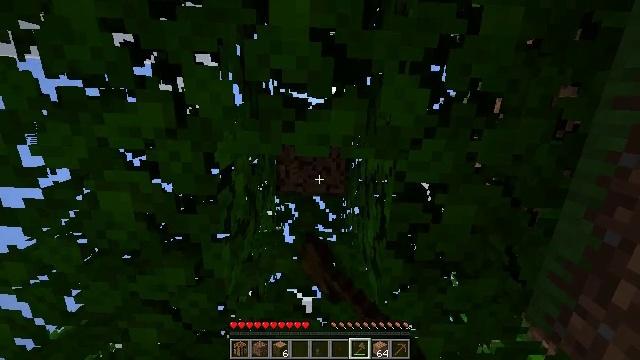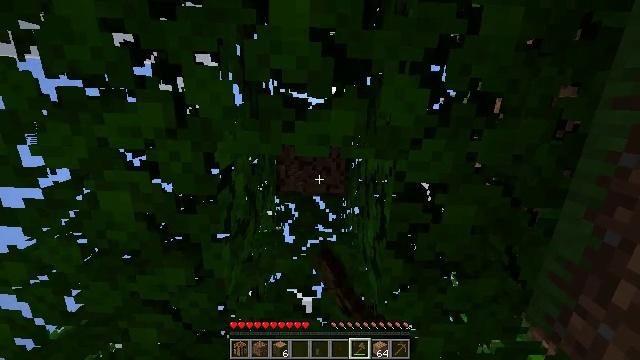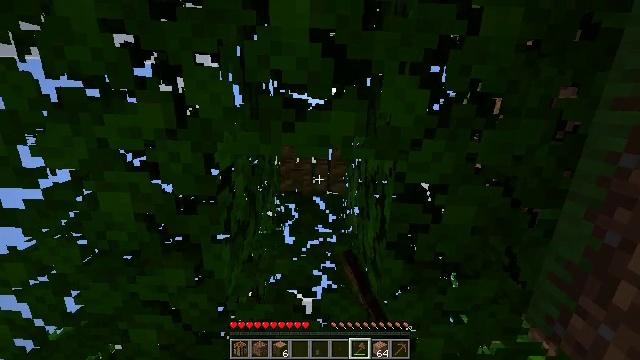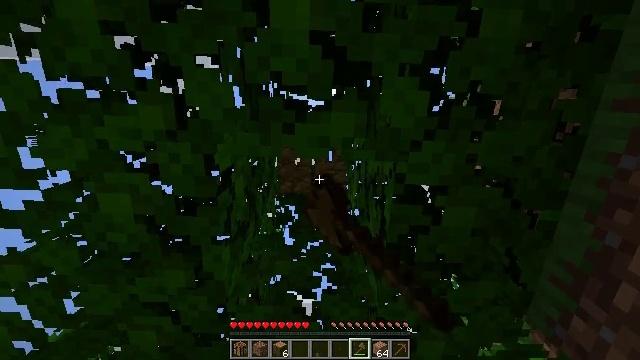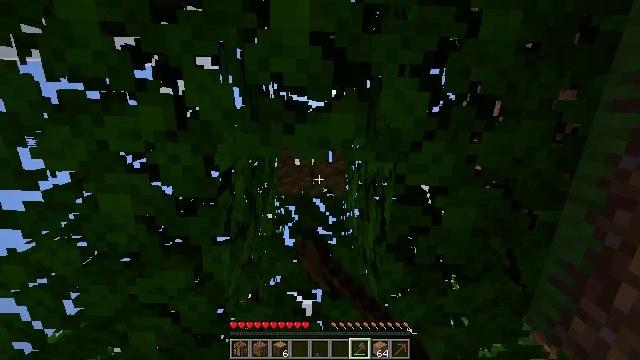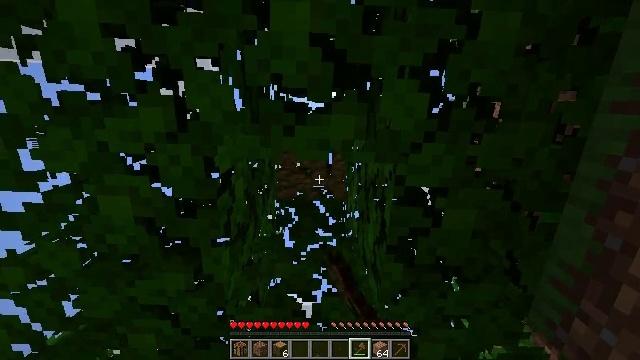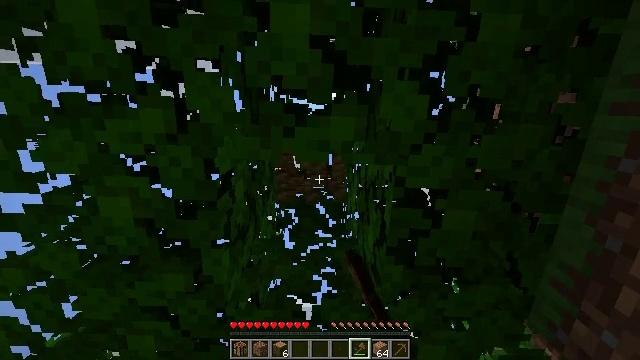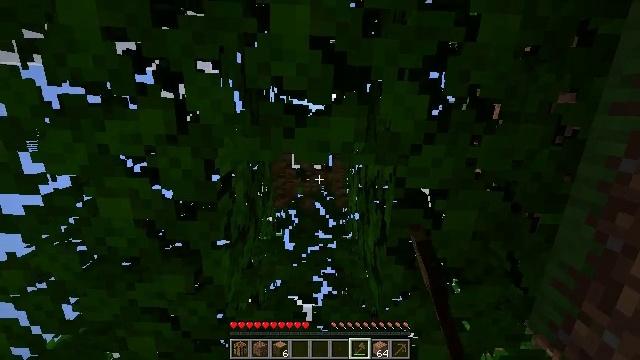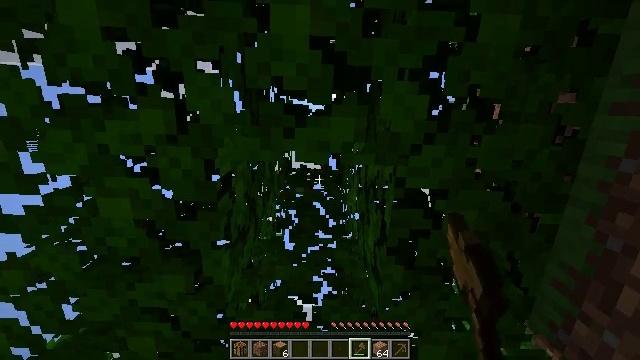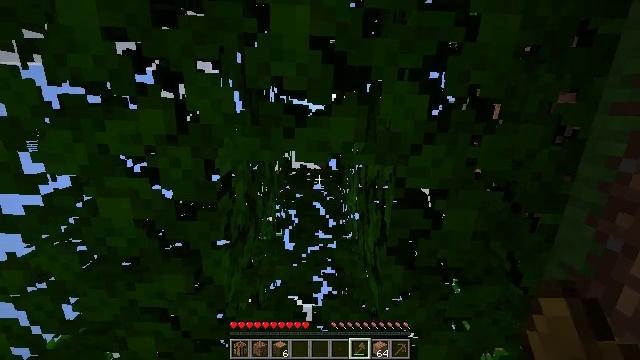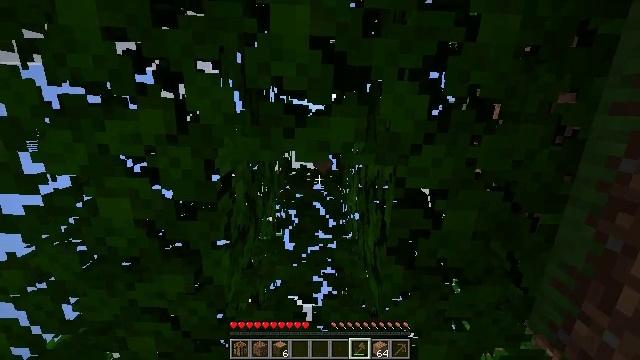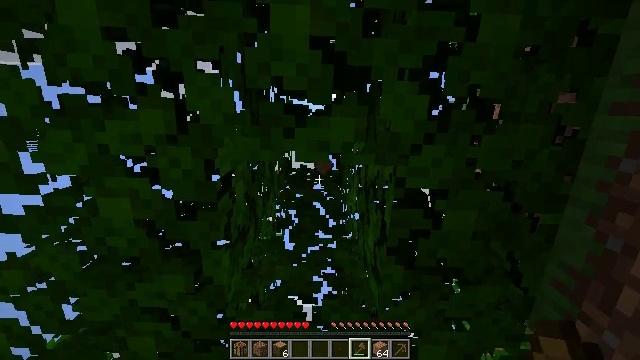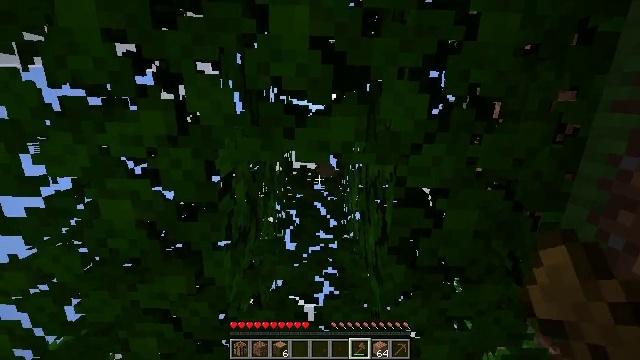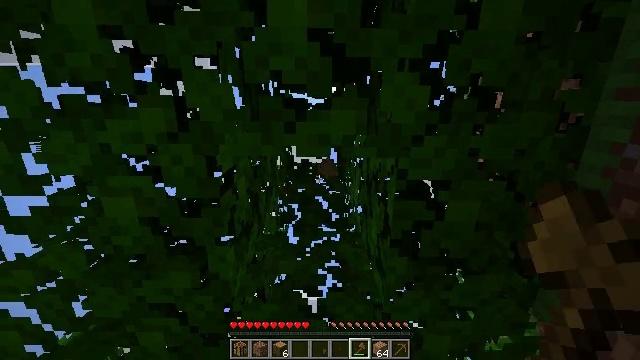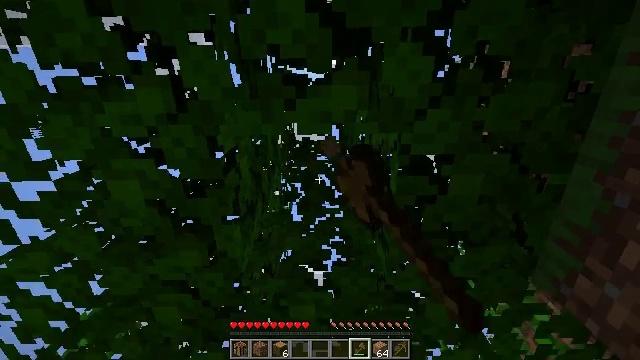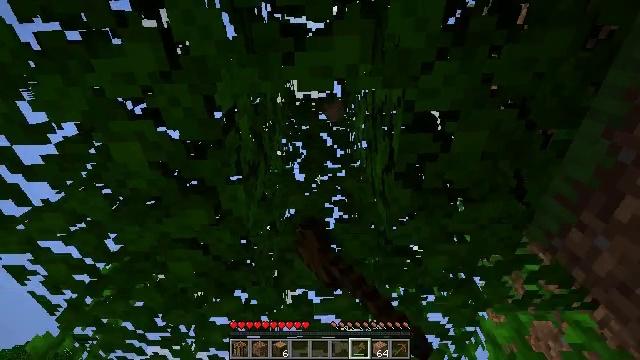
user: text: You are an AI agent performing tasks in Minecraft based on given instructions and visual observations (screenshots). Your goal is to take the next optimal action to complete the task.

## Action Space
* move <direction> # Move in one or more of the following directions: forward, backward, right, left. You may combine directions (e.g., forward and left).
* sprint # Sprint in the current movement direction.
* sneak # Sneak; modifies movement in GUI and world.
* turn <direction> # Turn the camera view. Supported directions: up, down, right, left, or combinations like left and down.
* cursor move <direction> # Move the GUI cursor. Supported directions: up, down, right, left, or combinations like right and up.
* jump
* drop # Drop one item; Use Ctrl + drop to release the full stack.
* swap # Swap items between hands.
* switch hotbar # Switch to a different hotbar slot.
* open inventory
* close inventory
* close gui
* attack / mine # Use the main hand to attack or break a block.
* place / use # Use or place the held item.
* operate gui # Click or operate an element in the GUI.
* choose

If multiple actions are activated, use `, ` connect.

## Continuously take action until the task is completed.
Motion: motion action
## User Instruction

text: Use an axe to chop the jungle log.
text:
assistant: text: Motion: attack / mine
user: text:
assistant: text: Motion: attack / mine
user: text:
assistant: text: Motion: attack / mine
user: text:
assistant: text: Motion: attack / mine
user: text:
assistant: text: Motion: attack / mine
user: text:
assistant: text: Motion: attack / mine
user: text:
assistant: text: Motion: attack / mine
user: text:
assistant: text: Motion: attack / mine
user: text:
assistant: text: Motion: attack / mine
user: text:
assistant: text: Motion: attack / mine
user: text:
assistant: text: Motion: attack / mine
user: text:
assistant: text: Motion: attack / mine
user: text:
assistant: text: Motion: turn left and down, attack / mine
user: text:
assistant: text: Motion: turn left and down
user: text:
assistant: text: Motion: turn down
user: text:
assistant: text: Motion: turn left and down
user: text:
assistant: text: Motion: turn left and down
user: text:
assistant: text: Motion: turn down
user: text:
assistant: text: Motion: turn down
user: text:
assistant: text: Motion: turn down
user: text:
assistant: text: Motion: turn left and down
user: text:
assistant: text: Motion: turn down, attack / mine
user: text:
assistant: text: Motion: turn down, attack / mine
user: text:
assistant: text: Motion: turn right and down, attack / mine
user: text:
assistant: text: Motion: turn right and down, attack / mine
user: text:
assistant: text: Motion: turn right and down, attack / mine
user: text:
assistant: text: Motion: turn down, attack / mine
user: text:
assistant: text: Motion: turn down, attack / mine
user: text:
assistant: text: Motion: turn down, attack / mine
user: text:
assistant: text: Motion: turn down, attack / mine